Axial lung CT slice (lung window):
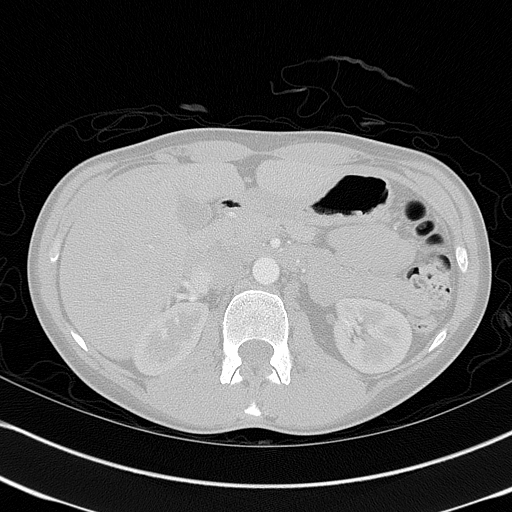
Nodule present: no